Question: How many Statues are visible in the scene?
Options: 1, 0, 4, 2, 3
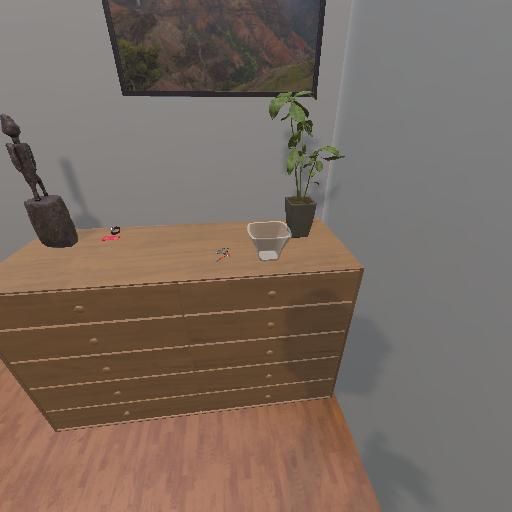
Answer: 1